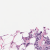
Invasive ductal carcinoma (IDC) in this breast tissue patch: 1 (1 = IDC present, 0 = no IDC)